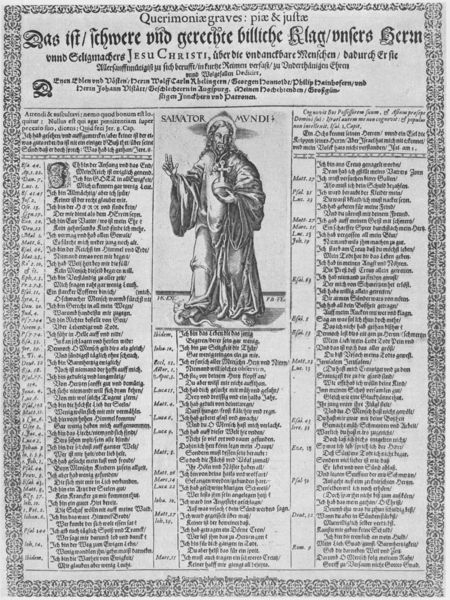
Titel: Querimoniae graves: piae & justae
Künstler: Friedrich Brentel
Standort: Wolfenbüttel
Institution: Herzog August Bibliothek
Schlagwörter: hand, mann, umhang, weiß, finger, geste, grau, schwarz, ornament, bart, bibel, falten, halten, rahmen, stehen, ärmel, kirche, figur, gewand, mantel, realismus, stehend, blatt, person, locken, umrandung, apfel, schrift, grafik, graphik, spalten, rand, romantik, verzierung, deutsch, antike, buch, kreuz, strahlen, druck, druckgraphik, initialen, schraffur, schwarz weiß, radierung, stich, seite, illustration, text, zeitung, plakat, überschrift, schlange, kugel, herrscher, gebet, buchseite, heiligenschein, nimbus, christus, jesus, toga, mittelalter, segen, segnung, luther, predigt, heiliger, zeilen, heilig, zierrand, kupferstich, glauben, auszug, heiland, welt, verse, schwur, texte, flugblatt, christi, insignien, erlöser, erhobene hand, weltkugel, friede, latein, veröffentlichung, retter, andachtsbild, neuzeit, initial, buchillustration, strahlenkranz, textspalten, spalte, majuskel, evangelium, gewandt, seriendruck, reichsapfel, psalm, pamphlet, erlöser der welt, heil, psalter, retter der welt, salvator, segenshand, weltenrichter, christie, liste, klage, chrstus, segnend, segensgeste, segenen, ewand, segend, rechsapfel, berschrift, eltkugel, gerecht, salvator mundi, mundi, heiligenseite, prdigt, fingrr, schwarz-seiß, sanator